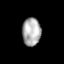
Tissue: prostate
Cell type: T cells
Senescence score: 0.3608
Nuclear area (px): 513
Mean DAPI intensity: 171.587